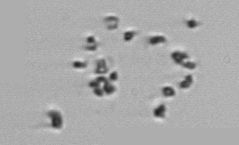
Label: Phaeocystis